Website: bh-photo
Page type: customer-info-address
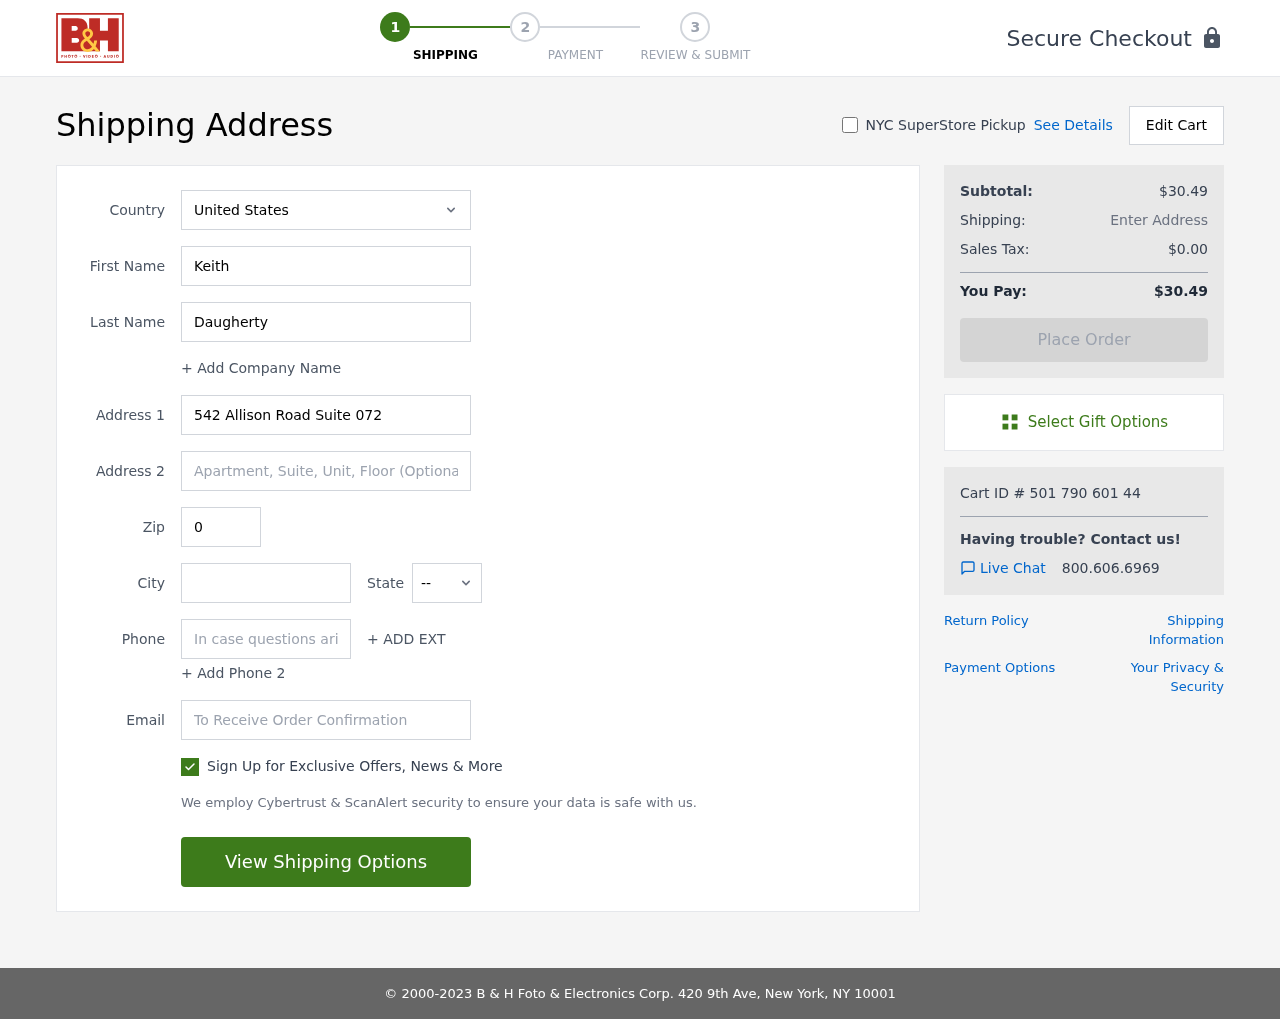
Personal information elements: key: PII_CITY
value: New Caroline
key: PII_COUNTRY
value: United States
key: PII_EMAIL
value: kdaugherty@gmail.com
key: PII_FIRSTNAME
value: Keith
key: PII_LASTNAME
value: Daugherty
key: PII_PHONE
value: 5946726795
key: PII_POSTCODE
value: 02878
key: PII_STATE_ABBR
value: IL
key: PII_STREET
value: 542 Allison Road Suite 072
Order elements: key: ORDER_SUBTOTAL
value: $30.49
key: ORDER_TAX
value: $0.00
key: ORDER_TOTAL
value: $30.49
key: ORDER_ID
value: Cart ID # 501 790 601 44